Question: Very new to CakePHP, trying to make a navbar that adjust itself based on the number of menu it has.
To elaborate here's an image:

The navbar changes dynamically based on the person who is logged in. For example, When person A logs in the navbar has 6 menus, when person B logs in it has 4 menus, same for person C when he logs in.
How can I do this? Not familiar with the term that's why my research could have been inadequate, but so far a friend told me that it could be done with CSS and jQuery.
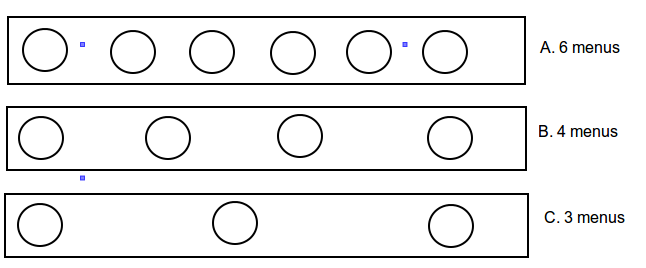
Answer: A good way to do this is using 'display: table' and 'width: 100%' for the menu, and 'display: table-cell' for the menu items. This will make the items be displayed horizontally.
Then you should use javascript (or in you case, jQuery) to set the items width.
I made a fiddle where I show a simple solution: <URL>